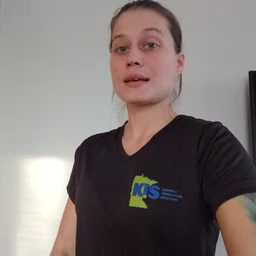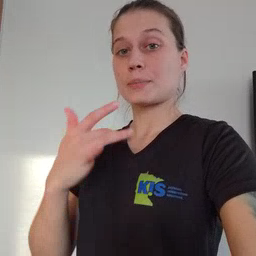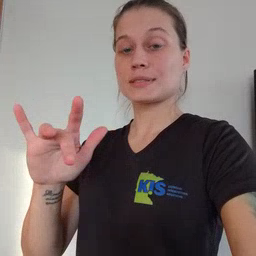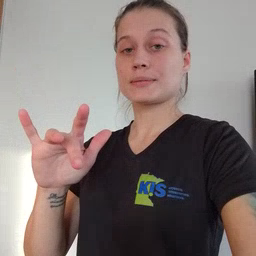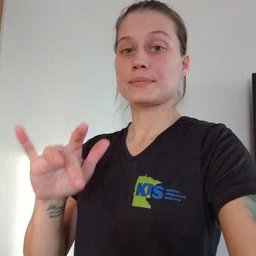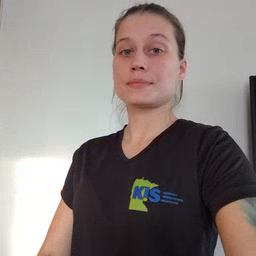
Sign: empty